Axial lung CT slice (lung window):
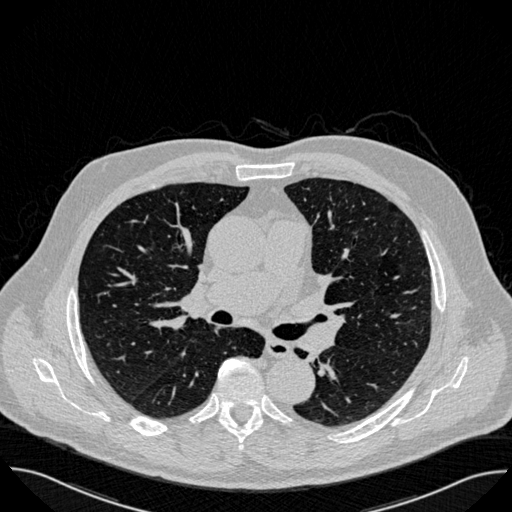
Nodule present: no